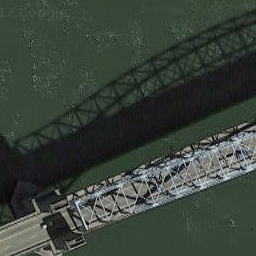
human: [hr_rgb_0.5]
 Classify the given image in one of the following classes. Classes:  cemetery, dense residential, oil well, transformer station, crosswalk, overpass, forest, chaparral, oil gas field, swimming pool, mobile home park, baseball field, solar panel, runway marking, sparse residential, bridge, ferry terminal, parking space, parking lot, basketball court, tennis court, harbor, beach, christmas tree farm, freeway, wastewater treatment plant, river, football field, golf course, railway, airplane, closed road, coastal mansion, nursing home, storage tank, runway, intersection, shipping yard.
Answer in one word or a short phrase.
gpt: bridge